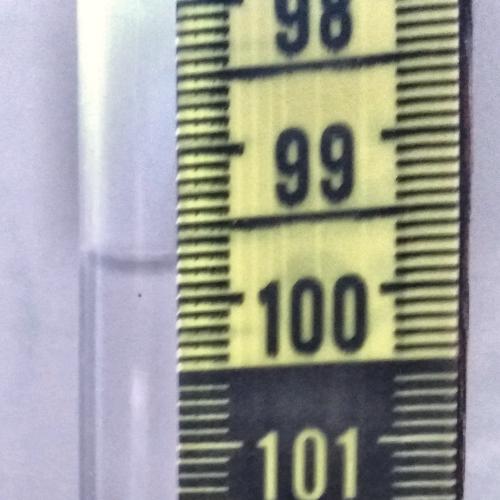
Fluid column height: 99.8 cm